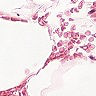
Metastatic tissue present: no